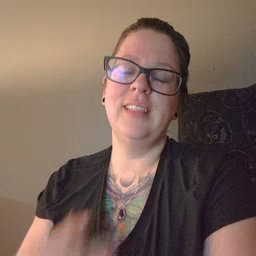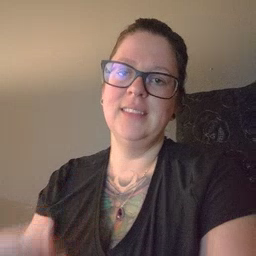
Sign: like